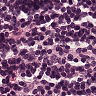
Metastatic tissue present: no